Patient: sex M, age 68
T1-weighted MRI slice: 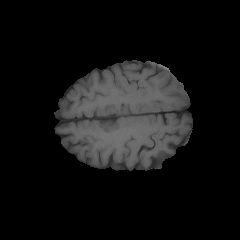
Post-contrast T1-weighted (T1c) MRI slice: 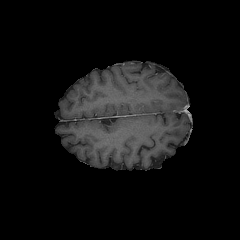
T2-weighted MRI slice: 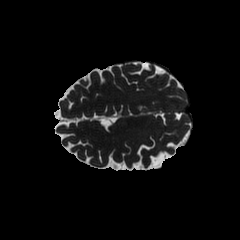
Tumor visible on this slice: no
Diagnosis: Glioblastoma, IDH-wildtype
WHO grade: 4